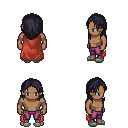
a pixel art fantasy rpg character, male body template, human, dark skin, maroon cape, magenta pants, raven long hairstyle, white slippers, four views (front, back, left, right), 2x2 character sprite sheet, small pixel art, hard edges, no anti-aliasing